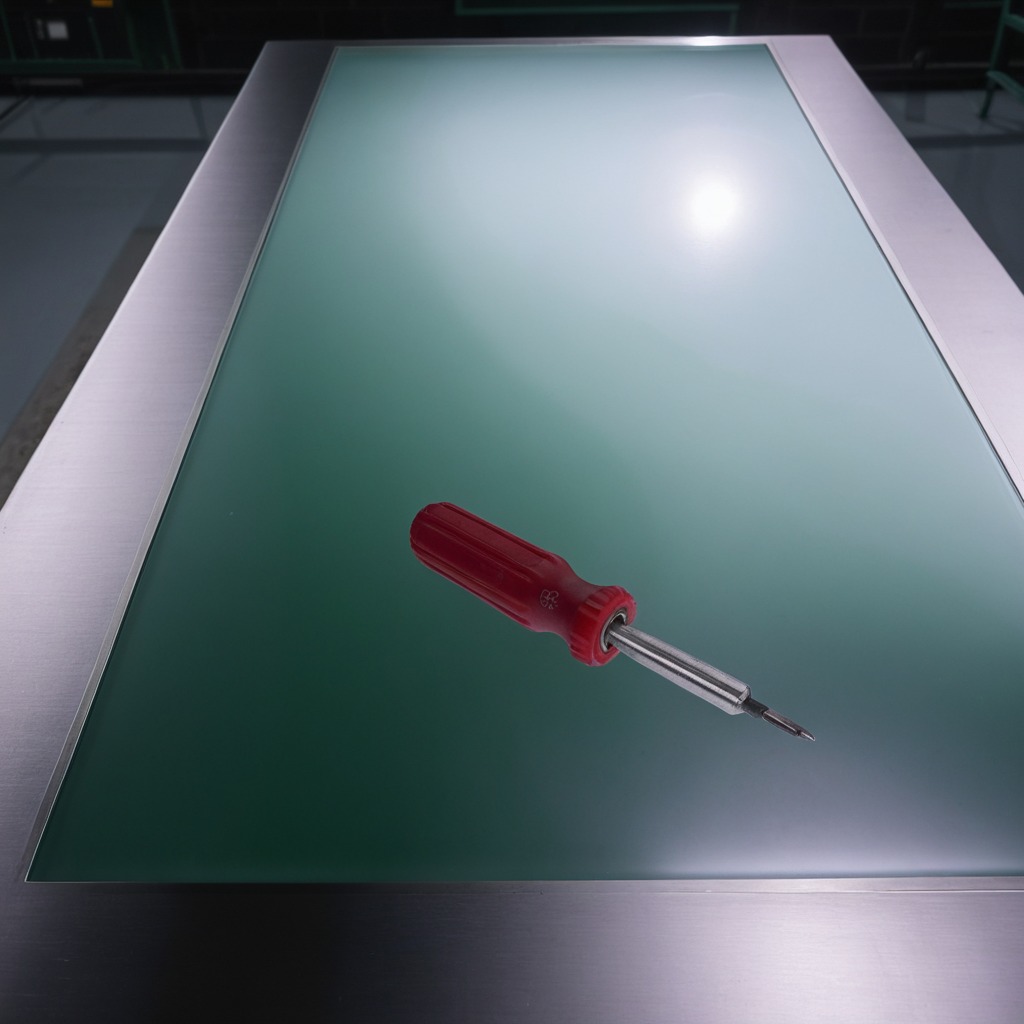
A screwdriver is lying on the table.